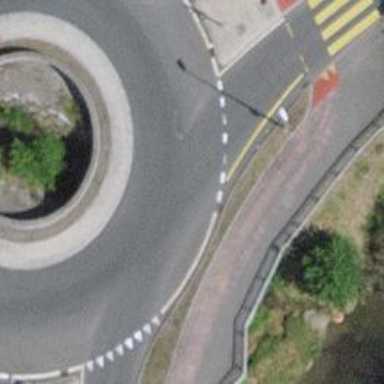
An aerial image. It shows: Secondary road made of asphalt leading to roundabout.